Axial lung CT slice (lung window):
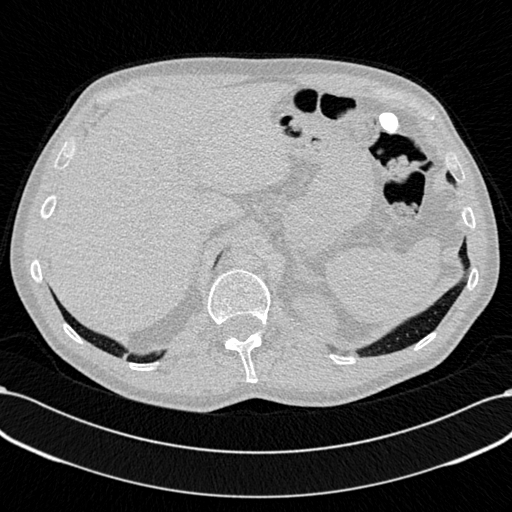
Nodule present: no